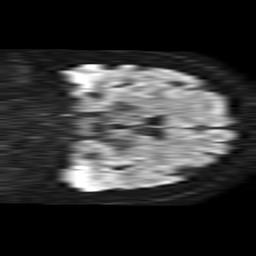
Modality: TRACE
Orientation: coronal
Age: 50
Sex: female
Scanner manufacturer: philips
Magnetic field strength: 1.5 T
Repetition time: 4.6 s
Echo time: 0.08517 s